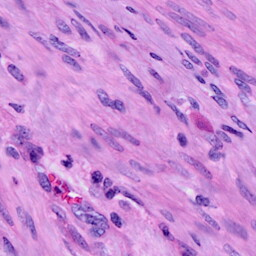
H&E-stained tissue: Cervix